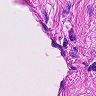
Metastatic tissue present: no